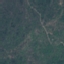
Label: HerbaceousVegetation